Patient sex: F
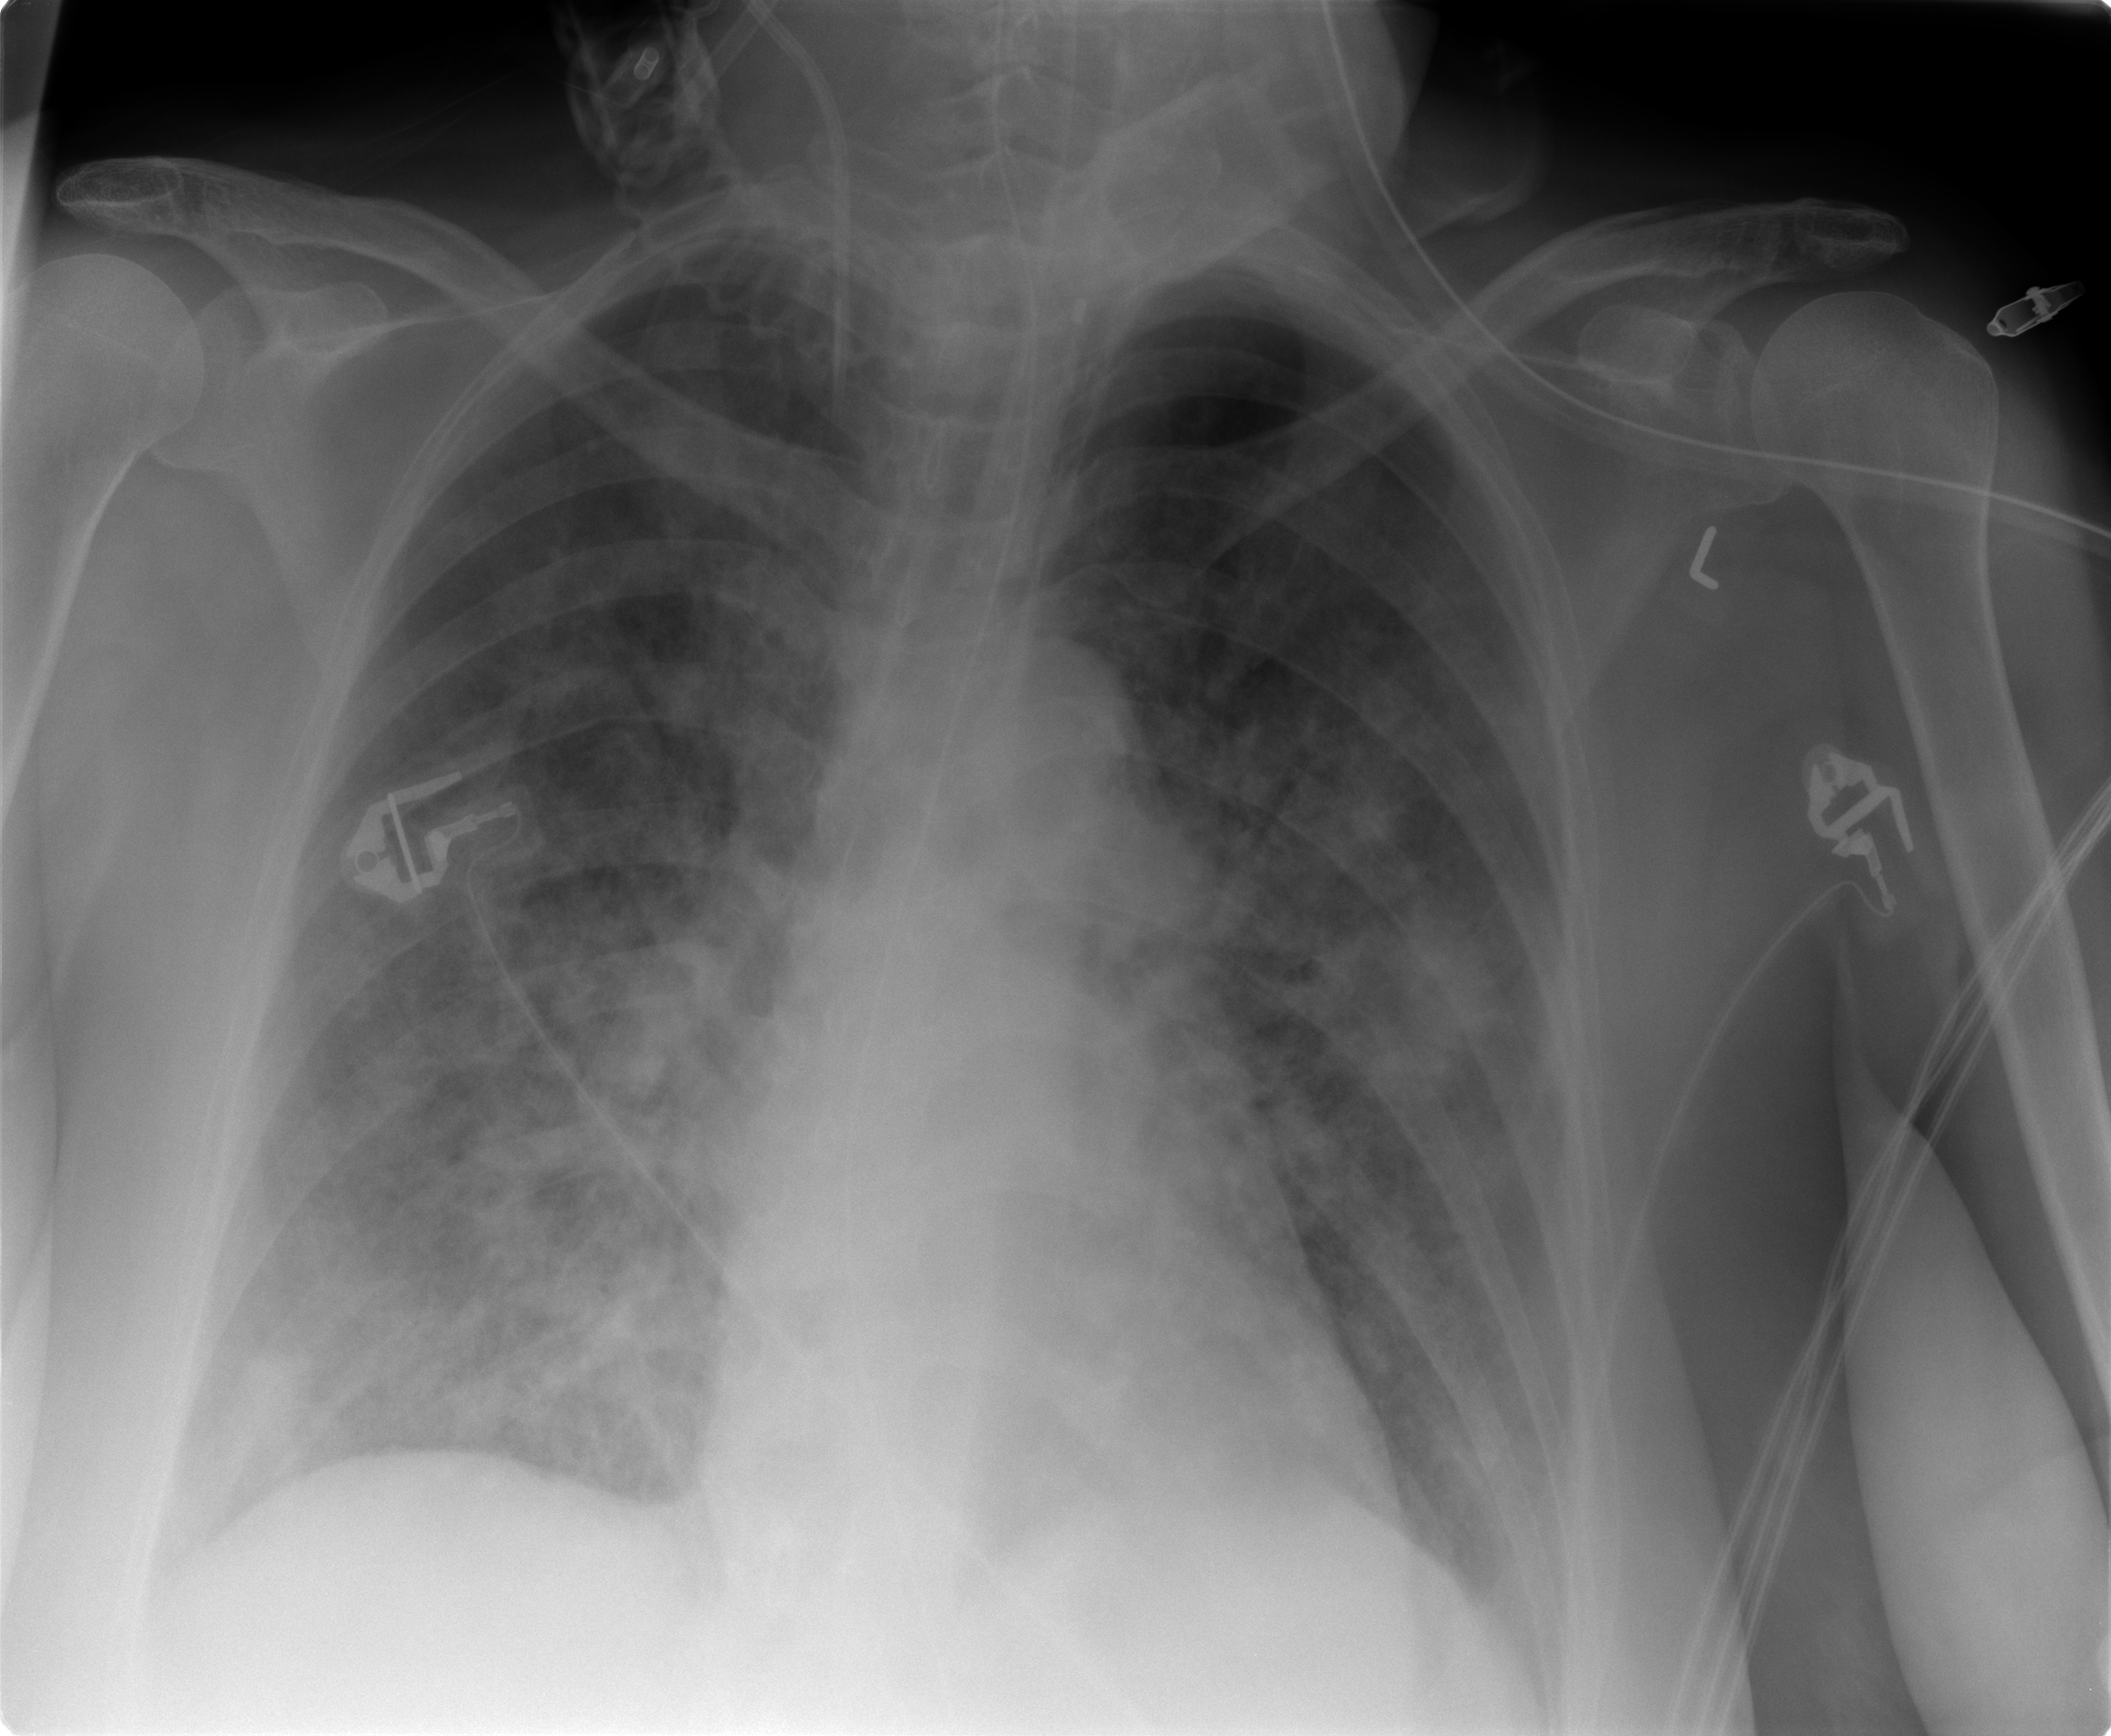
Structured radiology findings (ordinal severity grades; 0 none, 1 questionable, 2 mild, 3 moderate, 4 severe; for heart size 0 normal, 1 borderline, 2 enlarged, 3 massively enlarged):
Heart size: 0
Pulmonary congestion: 2
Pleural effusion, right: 2
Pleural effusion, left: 2
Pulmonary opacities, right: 3
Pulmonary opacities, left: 3
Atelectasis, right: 3
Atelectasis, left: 3